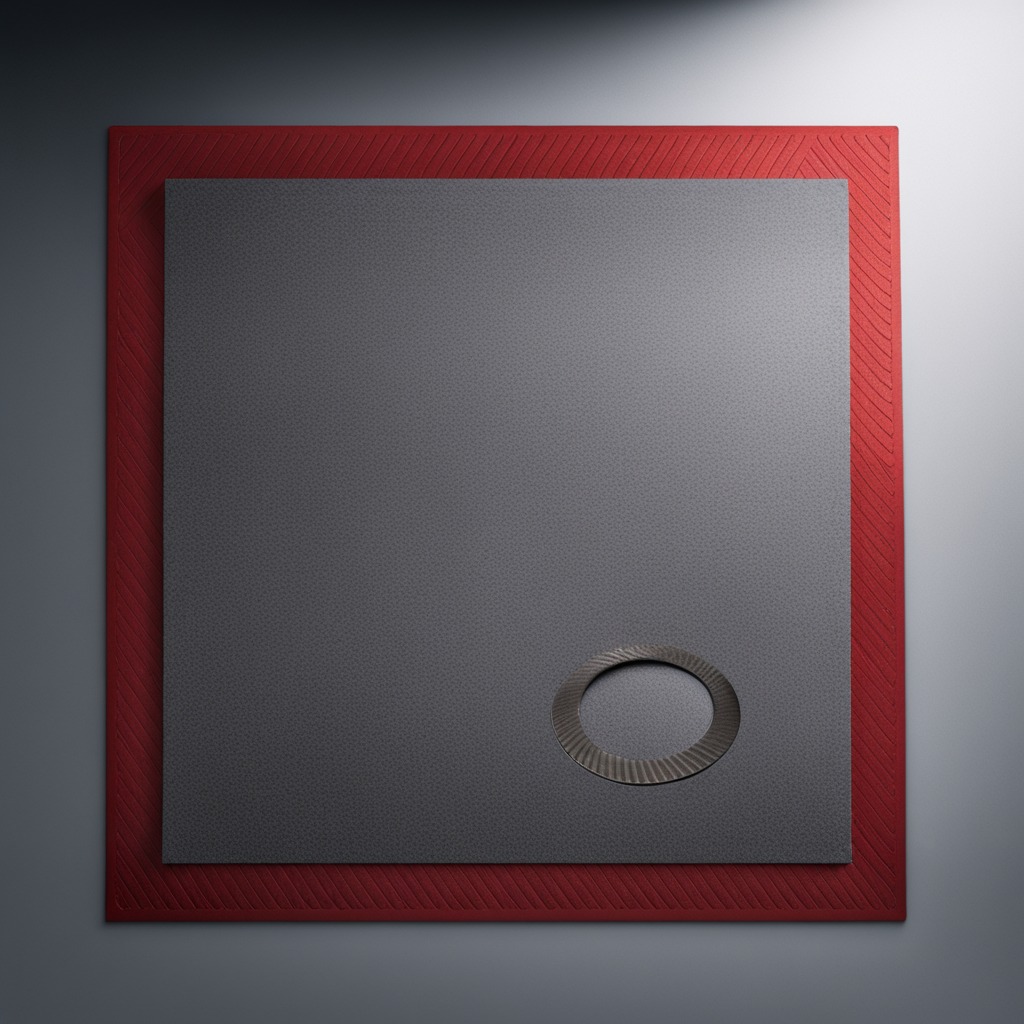
A flat metal washer lies on a clean granite tabletop covered with a red rubber mat inside a workshop under bright overhead lighting crisp shadows high clarity worn but beneath the mat